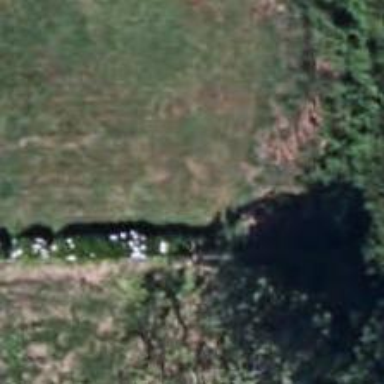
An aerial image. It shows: Fence is in the image.